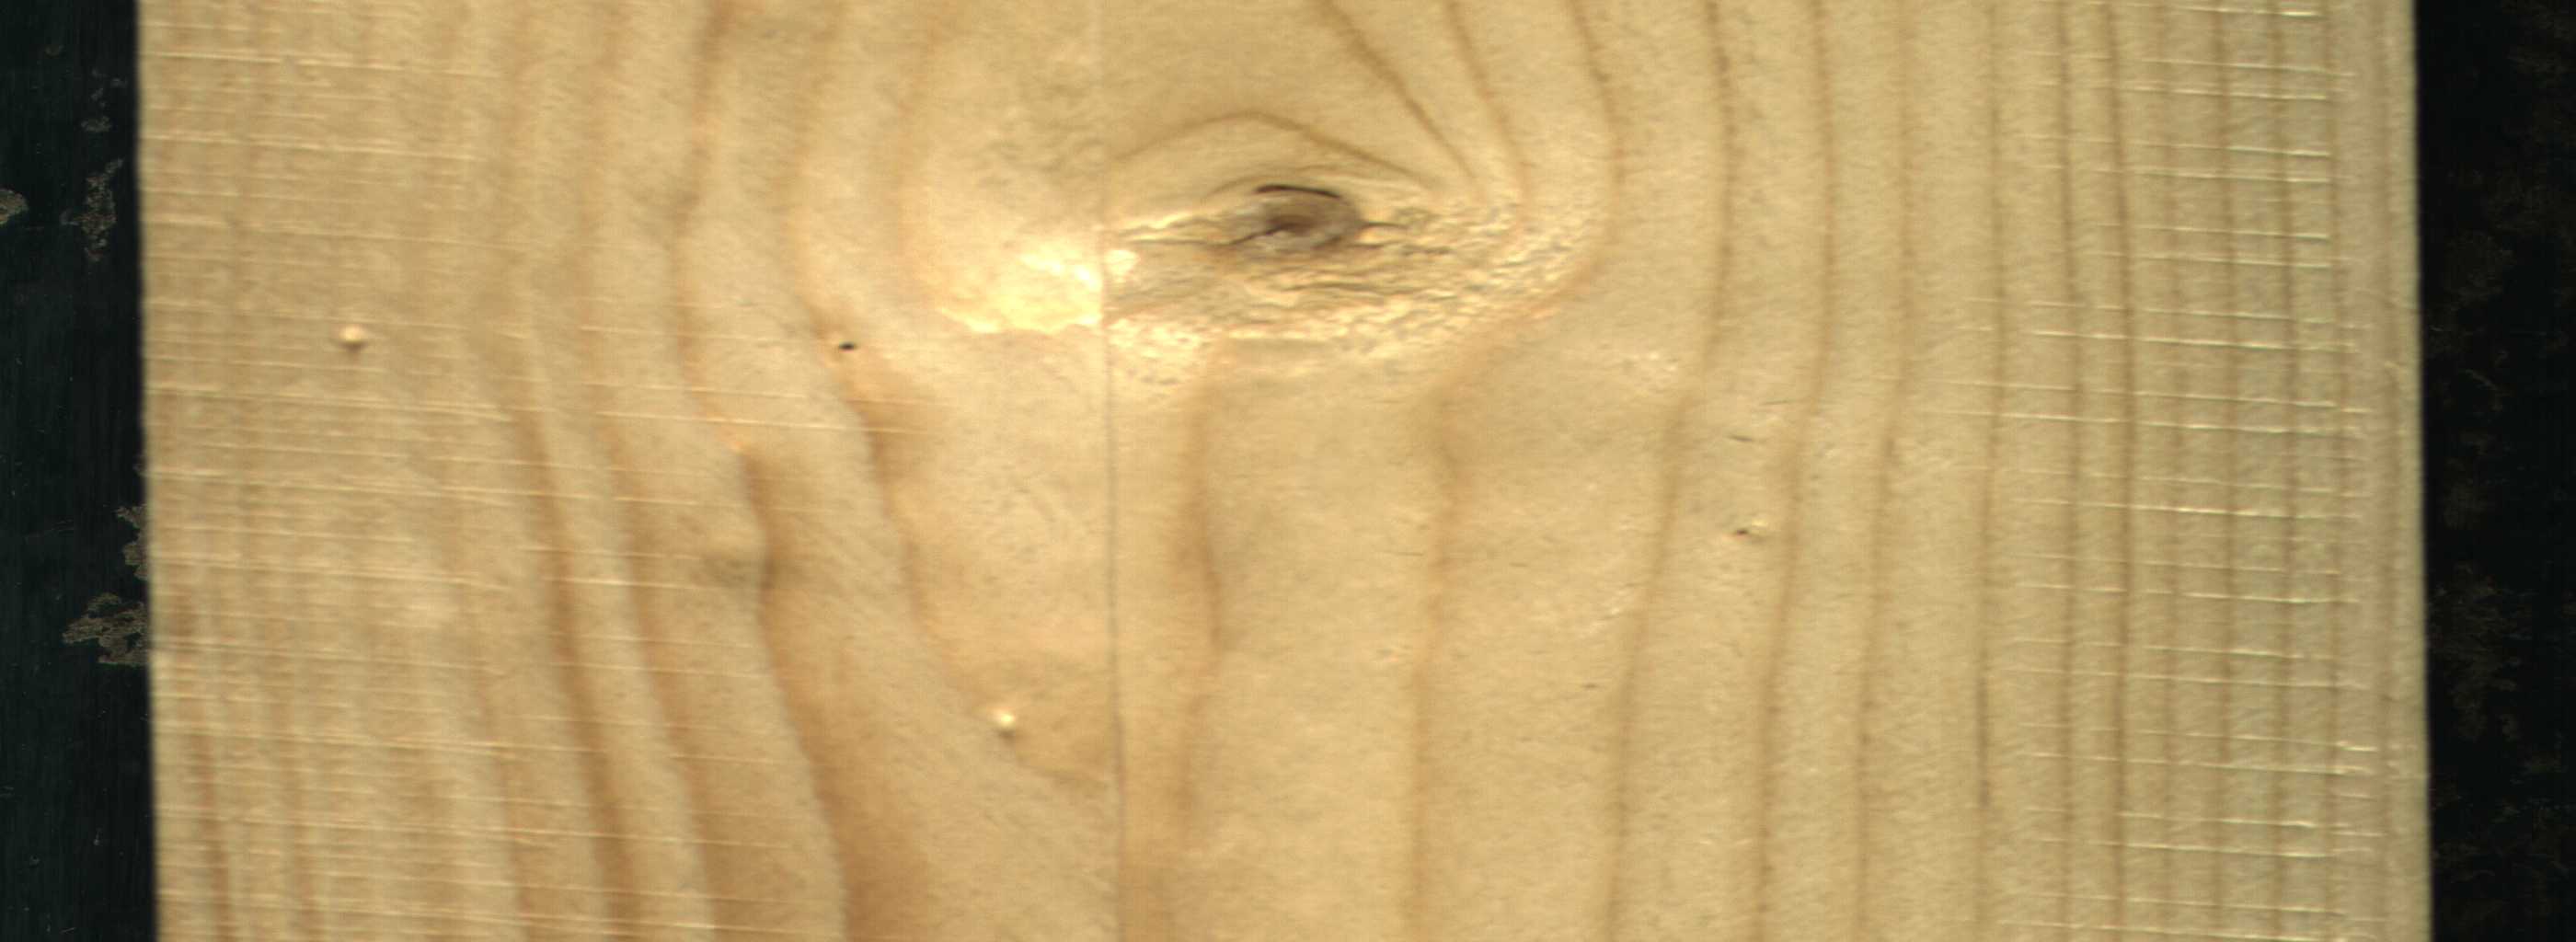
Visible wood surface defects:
Live_Knot